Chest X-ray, PA view. Patient: 51 years old, sex M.
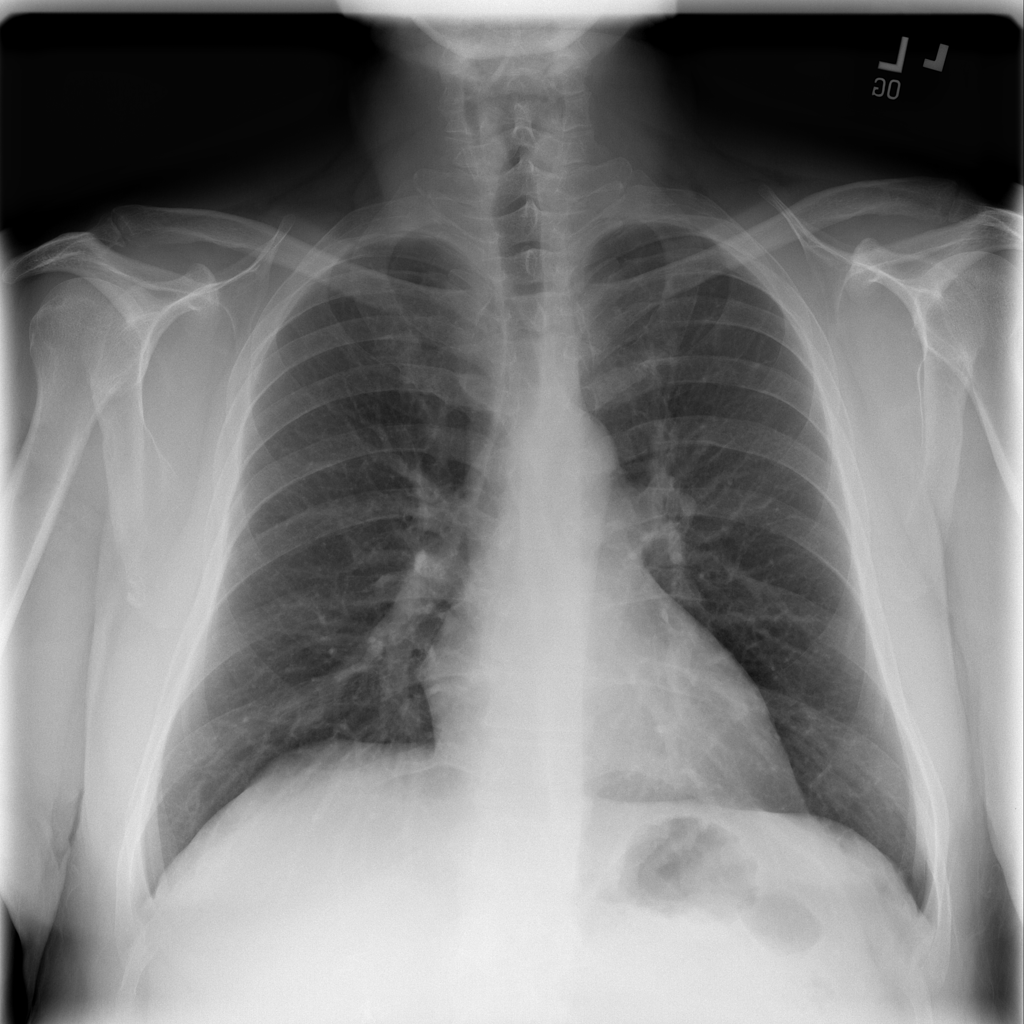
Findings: No Finding